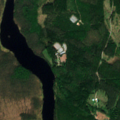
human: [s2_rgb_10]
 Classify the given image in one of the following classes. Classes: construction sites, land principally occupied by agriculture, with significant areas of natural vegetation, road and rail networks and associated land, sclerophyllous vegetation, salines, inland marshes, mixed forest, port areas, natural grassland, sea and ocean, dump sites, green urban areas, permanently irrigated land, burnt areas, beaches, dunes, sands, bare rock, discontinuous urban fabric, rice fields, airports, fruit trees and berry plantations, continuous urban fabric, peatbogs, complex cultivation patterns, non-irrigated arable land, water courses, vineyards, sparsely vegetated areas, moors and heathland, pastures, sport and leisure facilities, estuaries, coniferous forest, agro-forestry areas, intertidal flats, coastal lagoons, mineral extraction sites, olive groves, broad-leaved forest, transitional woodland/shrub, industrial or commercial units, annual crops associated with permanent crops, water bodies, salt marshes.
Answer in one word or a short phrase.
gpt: coniferous forest, mixed forest, water bodies